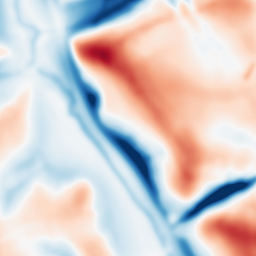
Category: multiscale
Decomposition family: dog
Decomposition parameters: sigma_low: 3
sigma_high: 20
Upsampling method: quadratic
Upsampling parameters: scale: 8
Upsampling scale: 8